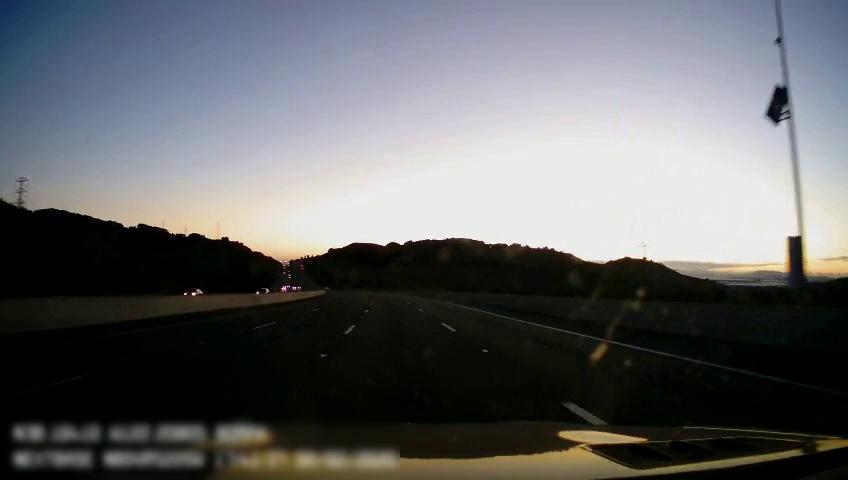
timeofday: Dusk/Dawn/Twilight
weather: Sunny
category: Drivable Space
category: Vehicles | Car
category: Vehicles | Car
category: Lanes | Alternate Lane
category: Lanes | Current Lane
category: Lanes | Current Lane
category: Lanes | Alternate Lane
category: Lanes | Alternate Lane